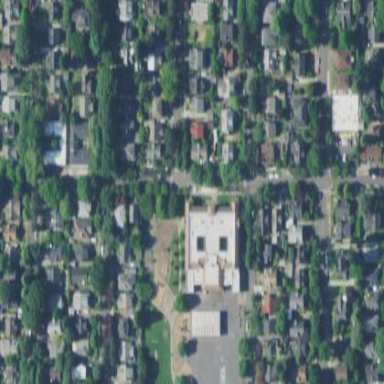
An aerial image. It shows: School.